Question: I am having issues implementing the code from the answer on this question: <URL>
I have xcode 4.2 and iOS 5.1.
'''
#import <SystemConfiguration/CaptiveNetwork.h>
- (id)fetchSSIDInfo
{
NSArray *ifs = (id)CNCopySupportedInterfaces();
NSLog(@"%s: Supported interfaces: %@", __func__, ifs);
id info = nil;
for (NSString *ifnam in ifs) {
info = (id)CNCopyCurrentNetworkInfo((CFStringRef)ifnam);
NSLog(@"%s: %@ => %@", __func__, ifnam, info);
if (info && [info count]) {
break;
}
[info release];
}
[ifs release];
return [info autorelease];
}
'''
I get the following errors:

What am I doing wrong?
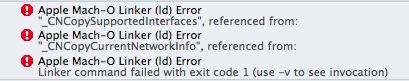
Answer: You need to add CFNetwork.framework to your project.
You can do it by selecting Targets > Summary> Linked Framework and Libraries.